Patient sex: M
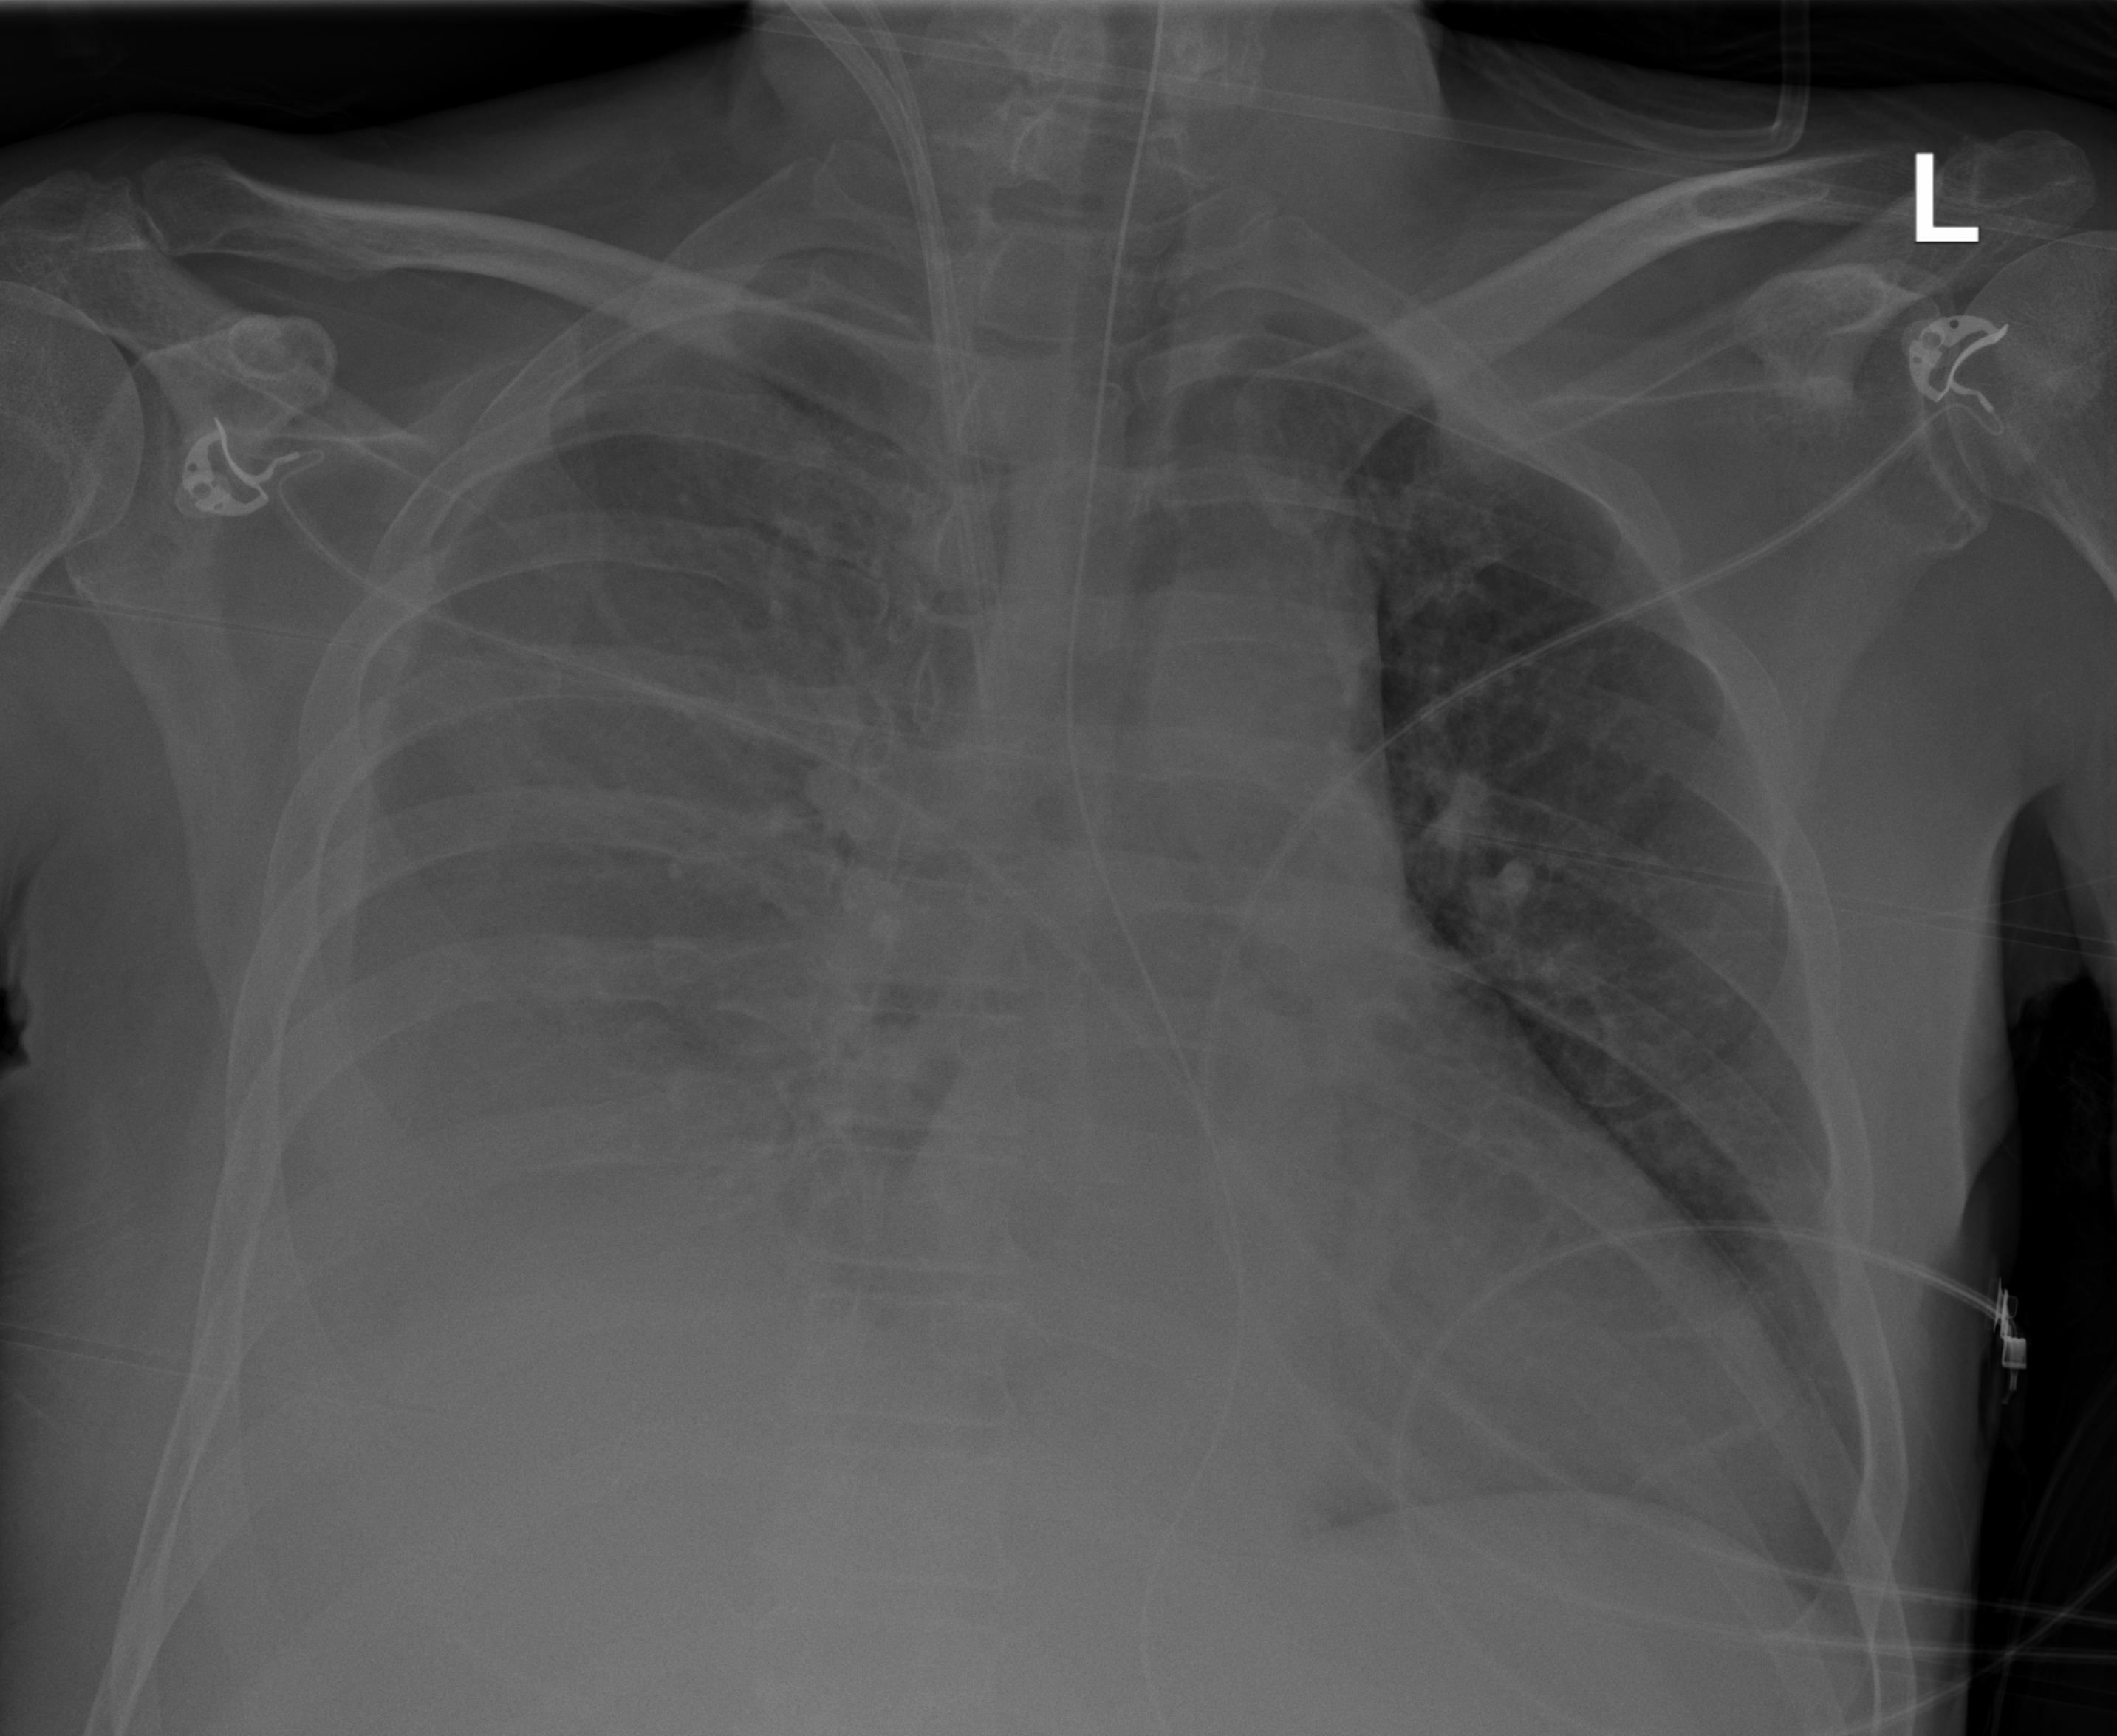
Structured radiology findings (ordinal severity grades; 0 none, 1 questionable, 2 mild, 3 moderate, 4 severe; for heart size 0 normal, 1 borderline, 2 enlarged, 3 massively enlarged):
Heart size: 1
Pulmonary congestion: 2
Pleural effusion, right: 4
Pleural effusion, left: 2
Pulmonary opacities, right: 0
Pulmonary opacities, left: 0
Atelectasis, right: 2
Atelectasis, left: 0